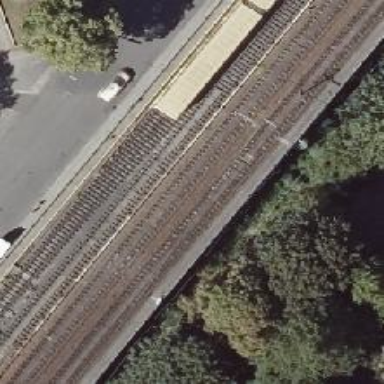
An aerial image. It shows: Viaduct bridge for light rail system with electrified rails. The railway is equipped with ballastless tracks.